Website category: university
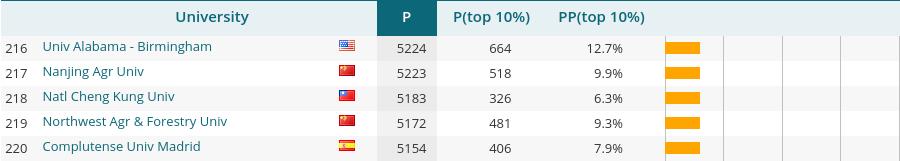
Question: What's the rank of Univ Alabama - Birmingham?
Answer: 216

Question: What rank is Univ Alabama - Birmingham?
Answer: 216

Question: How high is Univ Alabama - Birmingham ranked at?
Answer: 216

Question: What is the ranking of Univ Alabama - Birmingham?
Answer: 216

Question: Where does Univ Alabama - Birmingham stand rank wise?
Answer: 216

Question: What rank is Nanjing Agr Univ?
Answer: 217

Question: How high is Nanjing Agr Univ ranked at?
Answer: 217

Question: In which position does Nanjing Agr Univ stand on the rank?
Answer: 217

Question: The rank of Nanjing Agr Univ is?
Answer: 217

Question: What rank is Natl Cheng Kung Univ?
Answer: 218

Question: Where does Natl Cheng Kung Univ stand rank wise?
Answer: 218

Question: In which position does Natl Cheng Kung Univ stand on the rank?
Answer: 218

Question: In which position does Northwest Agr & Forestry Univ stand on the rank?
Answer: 219

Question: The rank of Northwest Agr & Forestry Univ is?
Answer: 219

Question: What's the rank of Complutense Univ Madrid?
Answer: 220

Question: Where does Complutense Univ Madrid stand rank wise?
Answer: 220

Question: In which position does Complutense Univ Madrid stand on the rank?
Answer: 220

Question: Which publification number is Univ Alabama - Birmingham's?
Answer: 5224

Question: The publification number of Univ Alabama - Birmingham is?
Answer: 5224

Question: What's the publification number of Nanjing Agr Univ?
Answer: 5223

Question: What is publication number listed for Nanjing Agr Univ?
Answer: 5223

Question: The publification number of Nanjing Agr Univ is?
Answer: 5223

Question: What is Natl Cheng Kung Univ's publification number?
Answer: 5183

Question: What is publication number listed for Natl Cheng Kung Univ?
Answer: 5183

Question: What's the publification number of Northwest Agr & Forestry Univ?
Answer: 5172

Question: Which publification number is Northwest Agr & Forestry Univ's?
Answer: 5172

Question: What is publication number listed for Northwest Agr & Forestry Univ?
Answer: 5172

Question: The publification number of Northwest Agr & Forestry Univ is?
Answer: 5172

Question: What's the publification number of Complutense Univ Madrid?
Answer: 5154

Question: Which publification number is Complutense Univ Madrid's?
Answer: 5154

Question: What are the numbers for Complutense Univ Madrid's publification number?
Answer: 5154

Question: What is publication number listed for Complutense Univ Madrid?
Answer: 5154

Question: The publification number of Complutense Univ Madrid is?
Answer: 5154

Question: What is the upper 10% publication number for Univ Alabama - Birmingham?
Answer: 664

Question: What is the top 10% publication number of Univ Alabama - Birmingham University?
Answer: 664

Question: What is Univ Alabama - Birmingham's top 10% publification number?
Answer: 664

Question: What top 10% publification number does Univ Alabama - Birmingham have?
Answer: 664

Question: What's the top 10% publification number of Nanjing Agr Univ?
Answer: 518

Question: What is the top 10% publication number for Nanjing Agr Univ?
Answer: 518

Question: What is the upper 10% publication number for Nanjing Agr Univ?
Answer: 518

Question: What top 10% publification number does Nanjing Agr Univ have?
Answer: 518

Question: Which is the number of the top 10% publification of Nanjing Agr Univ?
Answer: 518

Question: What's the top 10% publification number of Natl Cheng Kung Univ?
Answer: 326

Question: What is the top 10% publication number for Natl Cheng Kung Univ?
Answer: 326

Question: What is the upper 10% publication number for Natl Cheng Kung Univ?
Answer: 326

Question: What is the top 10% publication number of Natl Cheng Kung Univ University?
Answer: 326

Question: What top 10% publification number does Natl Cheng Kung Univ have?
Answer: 326

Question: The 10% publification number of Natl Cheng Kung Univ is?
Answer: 326

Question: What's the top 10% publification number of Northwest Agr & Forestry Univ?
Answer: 481

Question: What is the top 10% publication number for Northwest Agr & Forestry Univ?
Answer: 481

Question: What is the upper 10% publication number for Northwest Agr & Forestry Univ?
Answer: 481

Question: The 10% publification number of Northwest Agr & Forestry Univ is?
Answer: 481

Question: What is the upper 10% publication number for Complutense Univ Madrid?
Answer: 406

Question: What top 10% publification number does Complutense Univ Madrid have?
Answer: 406

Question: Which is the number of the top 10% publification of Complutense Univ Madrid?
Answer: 406

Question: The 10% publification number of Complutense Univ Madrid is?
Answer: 406

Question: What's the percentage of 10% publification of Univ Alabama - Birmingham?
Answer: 12.7%

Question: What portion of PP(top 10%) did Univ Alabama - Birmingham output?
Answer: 12.7%

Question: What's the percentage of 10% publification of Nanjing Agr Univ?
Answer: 9.9%

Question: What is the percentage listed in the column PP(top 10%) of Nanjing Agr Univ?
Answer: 9.9%

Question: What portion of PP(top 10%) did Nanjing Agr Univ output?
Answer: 9.9%

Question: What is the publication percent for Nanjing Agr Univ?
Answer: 9.9%

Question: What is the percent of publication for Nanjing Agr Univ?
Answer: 9.9%

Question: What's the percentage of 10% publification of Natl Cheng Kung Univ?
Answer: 6.3%